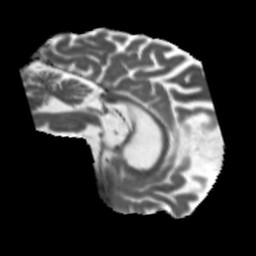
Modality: MD
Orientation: sagittal
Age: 55
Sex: male
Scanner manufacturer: siemens
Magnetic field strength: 3 T
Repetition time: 5.47 s
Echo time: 0.0854 s